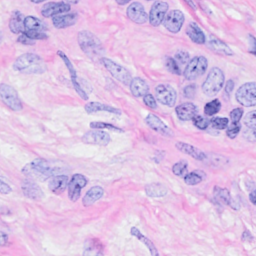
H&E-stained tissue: Breast